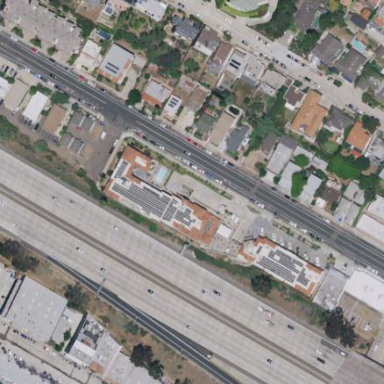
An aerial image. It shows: Building that serves as motel.